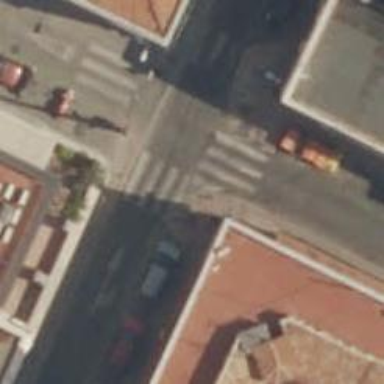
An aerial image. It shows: Uncontrolled zebra crossing on the road.